The plot is a time-scale (wavelet) decomposition of a bearing vibration signal. Classify the bearing condition as one of: normal, inner_race, outer_race, ball.
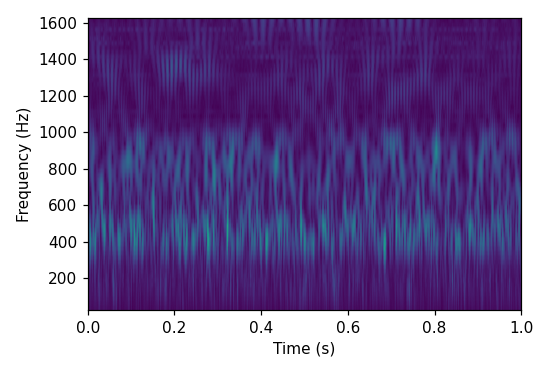
Answer: outer_race